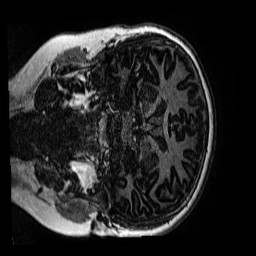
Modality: MP2RAGE
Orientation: coronal
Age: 11
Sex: female
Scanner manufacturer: siemens
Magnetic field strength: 3 T
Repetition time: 4 s
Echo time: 0.00299 s